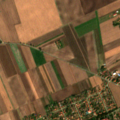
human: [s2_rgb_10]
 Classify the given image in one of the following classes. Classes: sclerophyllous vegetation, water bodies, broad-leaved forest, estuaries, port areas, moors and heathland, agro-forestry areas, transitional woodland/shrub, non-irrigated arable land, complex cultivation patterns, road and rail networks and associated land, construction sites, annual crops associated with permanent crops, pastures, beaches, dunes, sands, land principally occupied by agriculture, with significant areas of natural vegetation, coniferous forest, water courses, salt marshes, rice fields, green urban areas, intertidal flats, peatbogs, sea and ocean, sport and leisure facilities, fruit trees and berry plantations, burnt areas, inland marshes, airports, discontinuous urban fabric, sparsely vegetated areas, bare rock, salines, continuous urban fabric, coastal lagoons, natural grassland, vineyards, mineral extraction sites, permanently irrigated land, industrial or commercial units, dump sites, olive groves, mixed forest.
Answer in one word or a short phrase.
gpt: discontinuous urban fabric, non-irrigated arable land